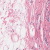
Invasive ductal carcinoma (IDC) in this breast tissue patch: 0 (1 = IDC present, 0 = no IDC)